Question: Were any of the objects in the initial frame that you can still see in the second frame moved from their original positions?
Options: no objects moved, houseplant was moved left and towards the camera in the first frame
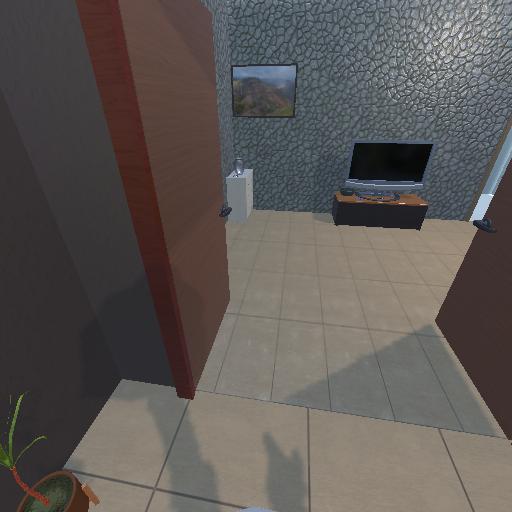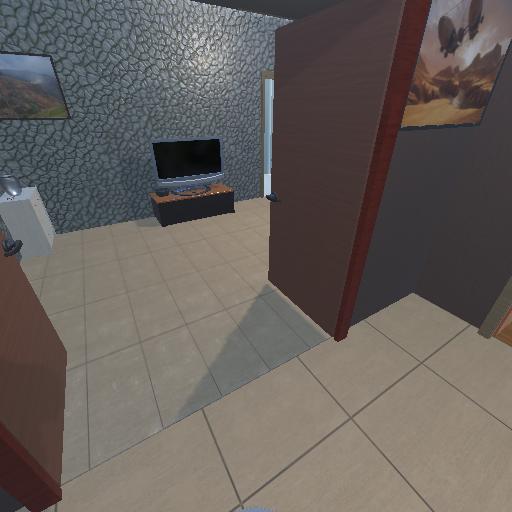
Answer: no objects moved